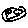
Label: smiley face